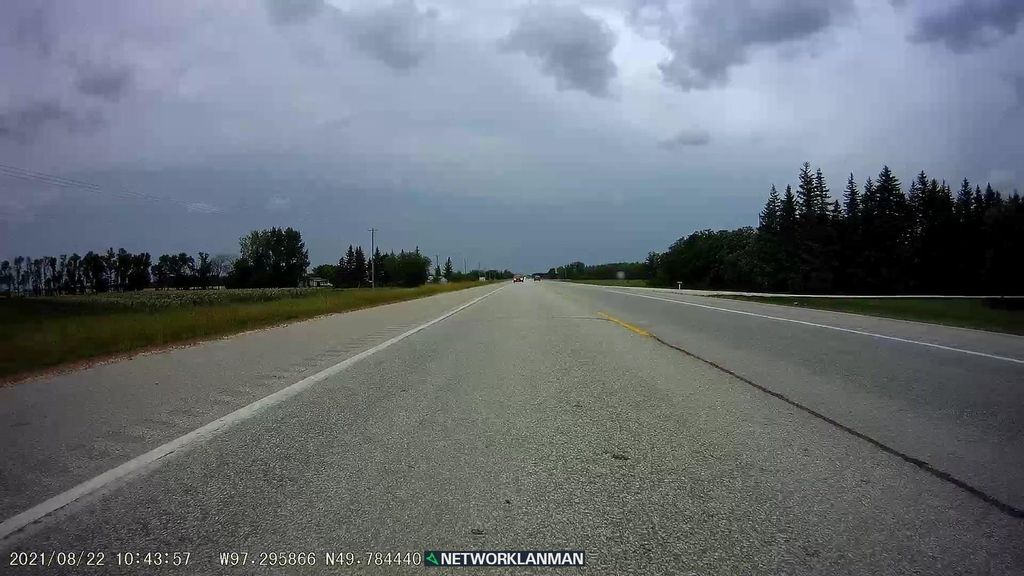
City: winnipeg